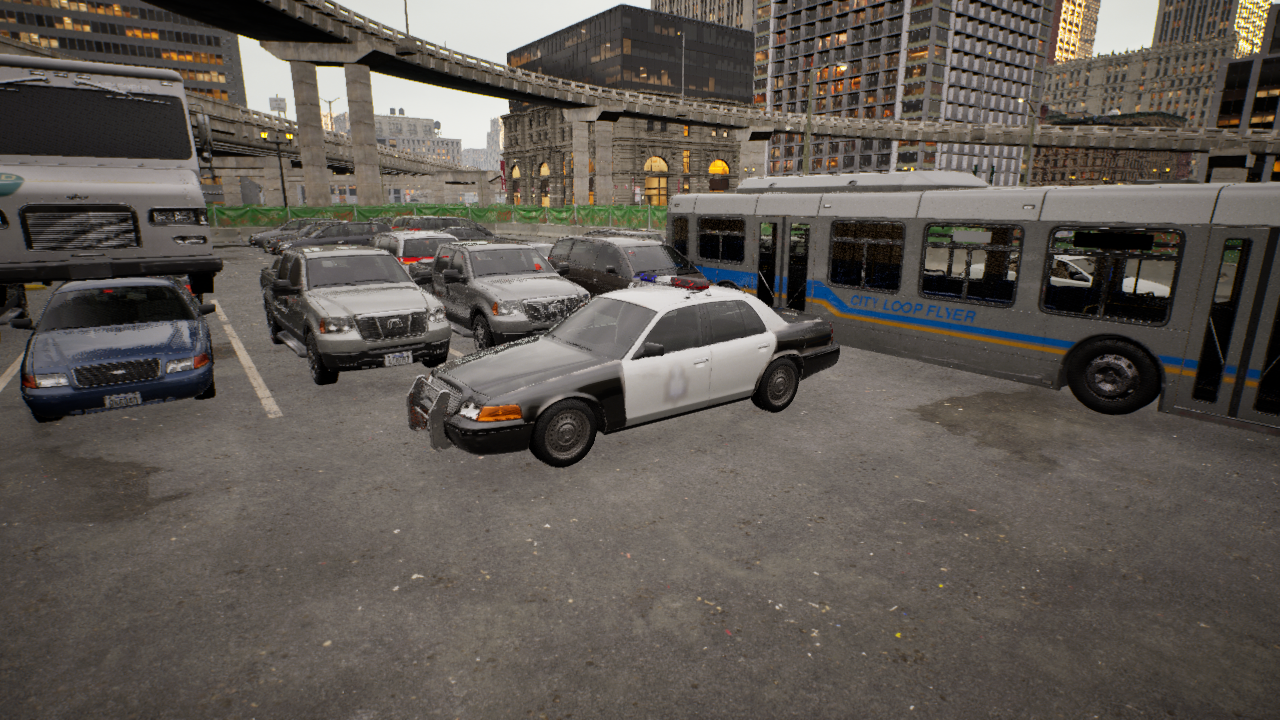
Venue: arterial
Lighting: golden hour
Vehicle rig: sedan